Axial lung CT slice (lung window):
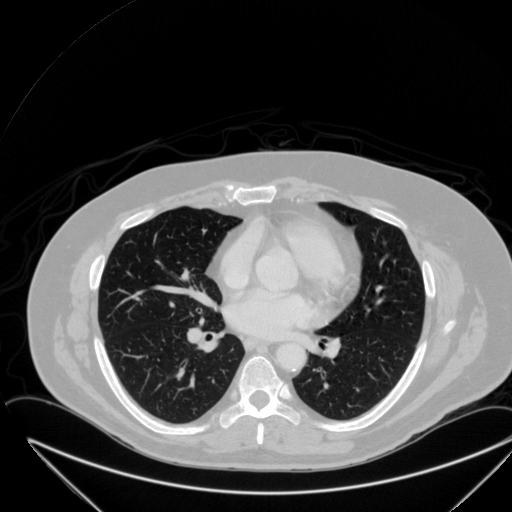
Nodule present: no